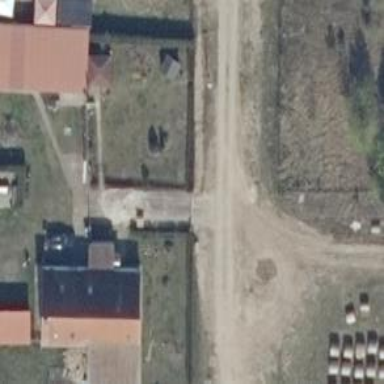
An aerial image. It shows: Driveway leading to service road.